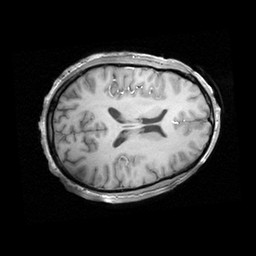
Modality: T1w
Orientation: axial
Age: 33
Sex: male